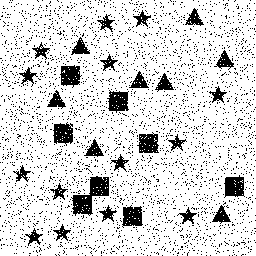
Squares: 8
Triangles: 8
Stars: 14
Total shapes: 30